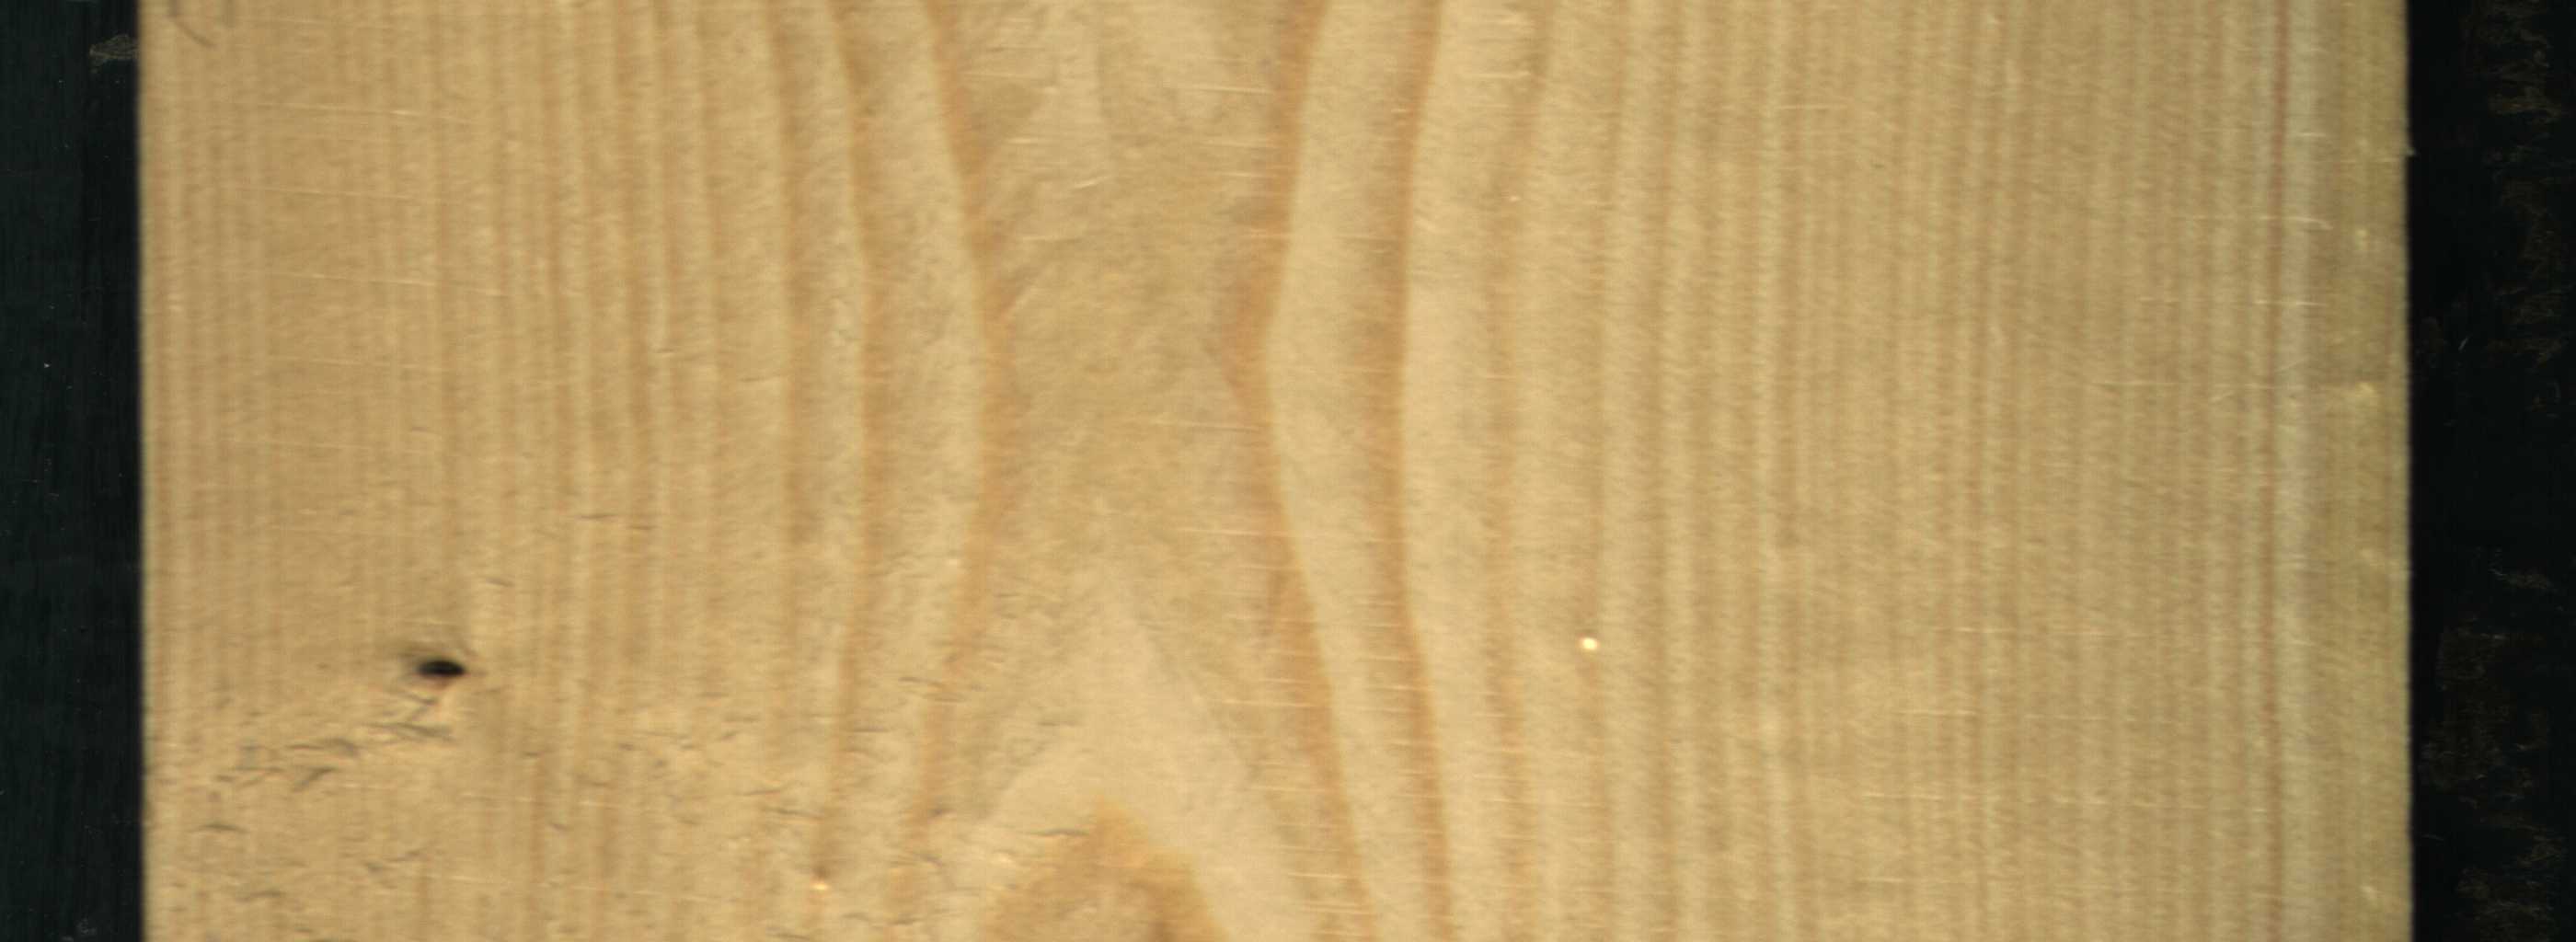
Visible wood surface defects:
Dead_Knot